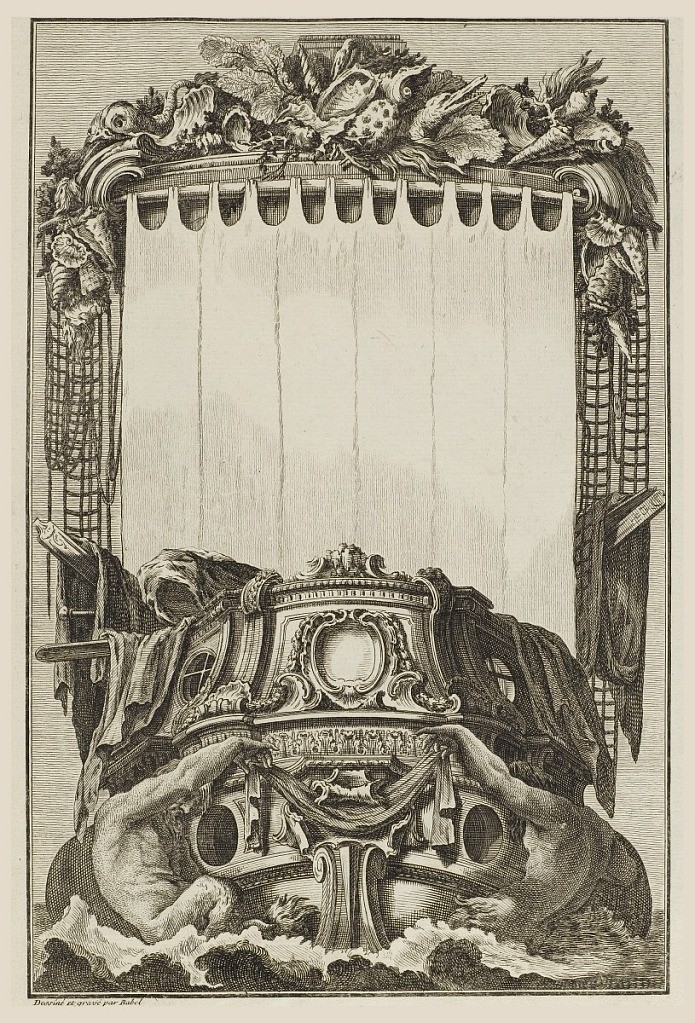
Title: Cartouche Set on the Prow of a Ship
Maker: Pierre Edme Babel, French, 1720–1775
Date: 1743-1763
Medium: Etching on white laid paper
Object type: Print
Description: Design for a title page in the form of a ship. The prow of a ship is supported by two mer-creatures on either side. Above, the sail of the ship functions as a rectangular cartouche where text would be placed. A variety of shells, coral and seaweed adorn the area above the sail.